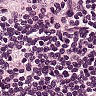
Metastatic tissue present: no